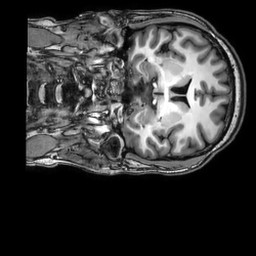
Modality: T1w
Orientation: coronal
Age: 37
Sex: male
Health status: ill
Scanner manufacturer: philips
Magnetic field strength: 3 T
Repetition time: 0.008098 s
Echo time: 0.003705 s